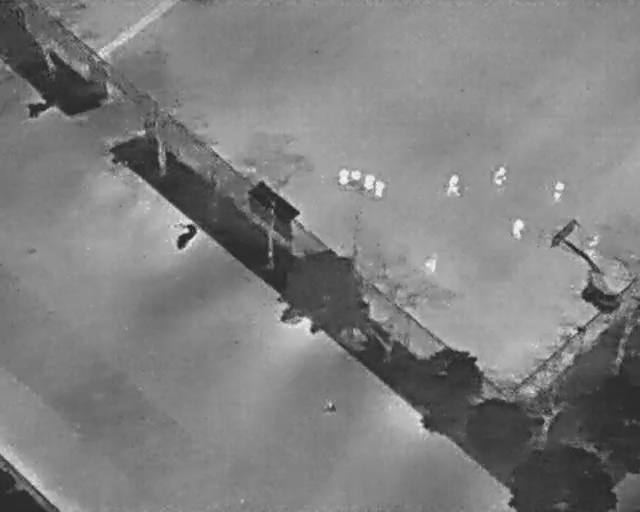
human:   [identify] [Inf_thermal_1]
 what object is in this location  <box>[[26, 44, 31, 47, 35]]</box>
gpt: <ref>1 medium bicycle at the left</ref>